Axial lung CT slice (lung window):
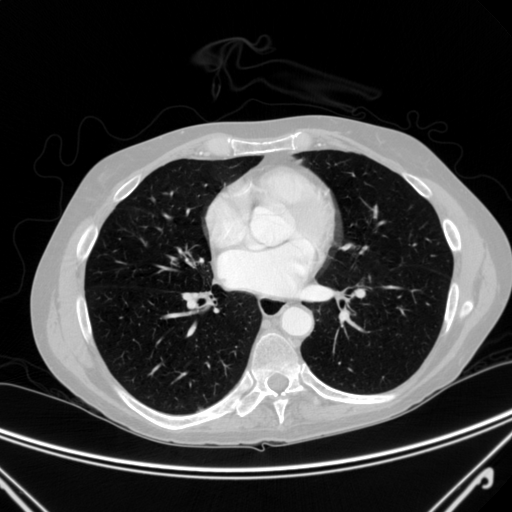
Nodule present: no